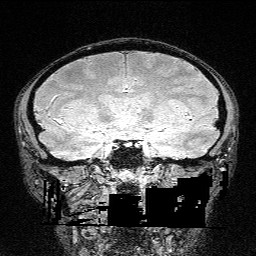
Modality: FLASH
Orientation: sagittal
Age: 24
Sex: female